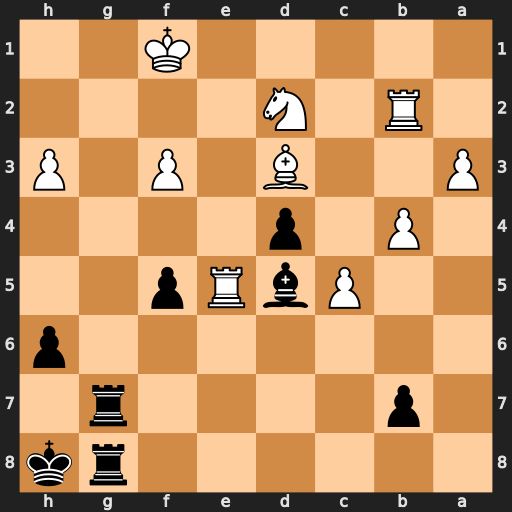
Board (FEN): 6rk/1p4r1/7p/2PbRp2/1P1p4/P2B1P1P/1R1N4/5K2
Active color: b
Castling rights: -
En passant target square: -
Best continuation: Rg1+ Kf2 R8g2#